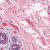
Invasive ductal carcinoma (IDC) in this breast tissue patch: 0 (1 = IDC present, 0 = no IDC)